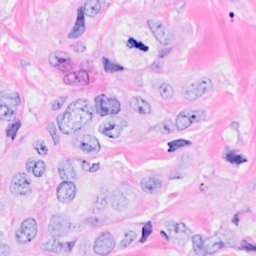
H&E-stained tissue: Breast